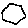
Label: hexagon